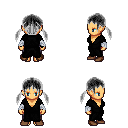
a pixel art fantasy rpg character, female body template, human, tanned skin, gray robe, metal pants, gray twin-tailed hairstyle, white cloth bandages, brown shoes, four views (front, back, left, right), 2x2 character sprite sheet, small pixel art, hard edges, no anti-aliasing